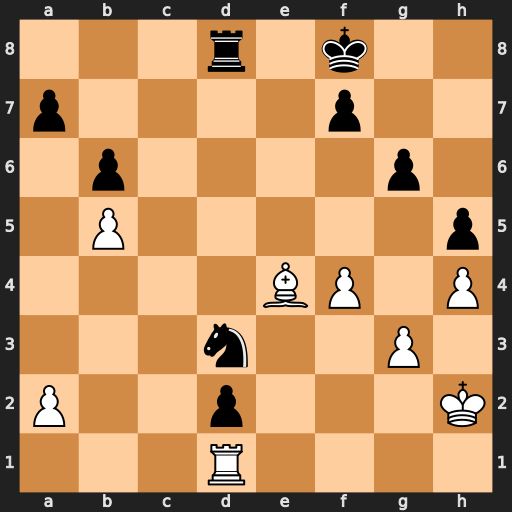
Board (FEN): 3r1k2/p4p2/1p4p1/1P5p/4BP1P/3n2P1/P2p3K/3R4
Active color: w
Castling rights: -
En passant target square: -
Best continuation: Rxd2 Rd4 Bxd3